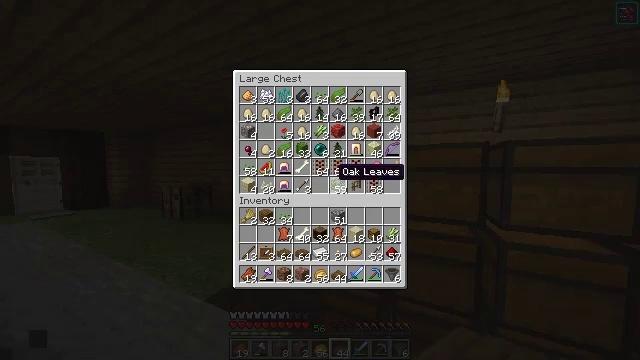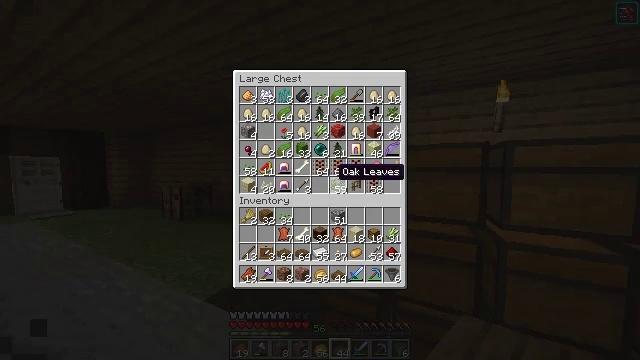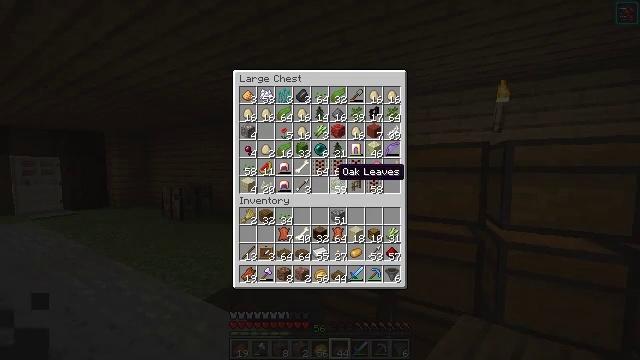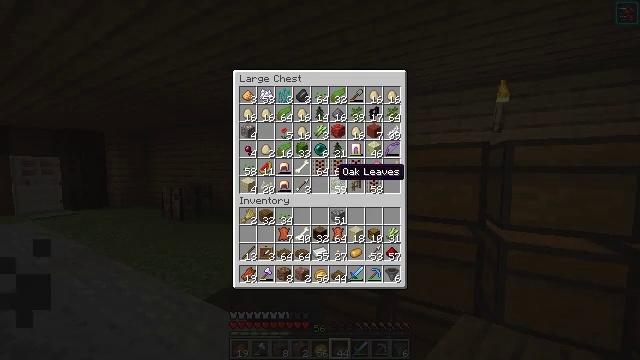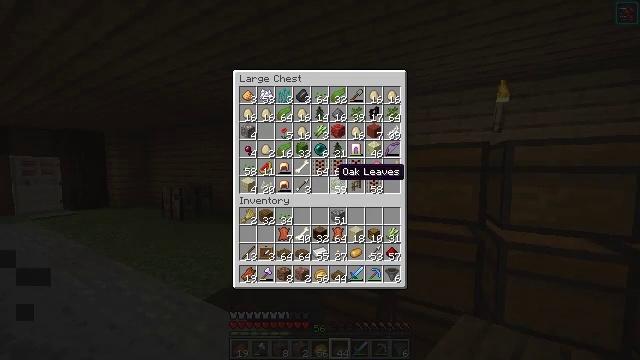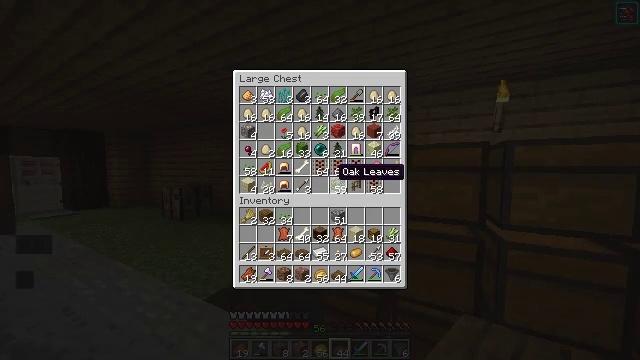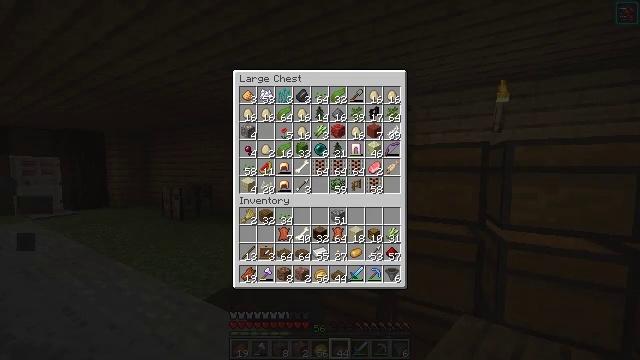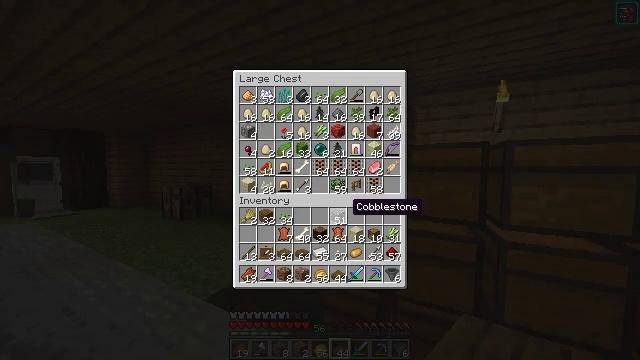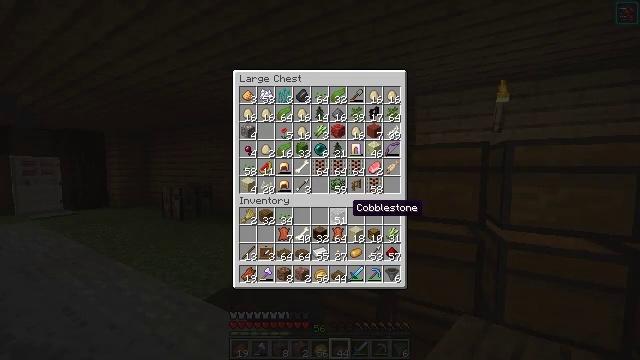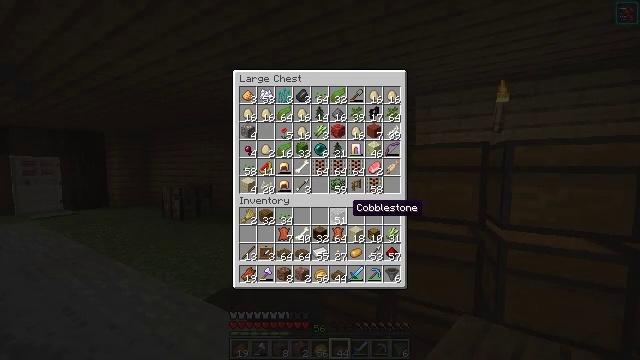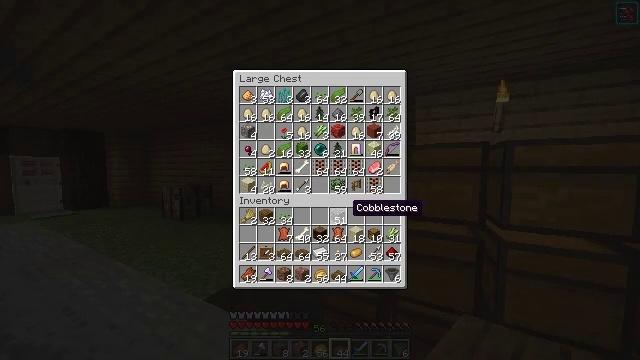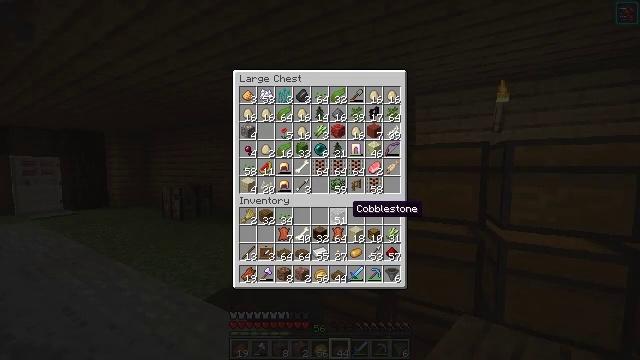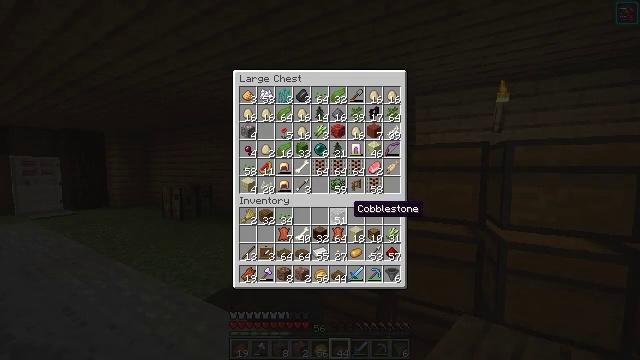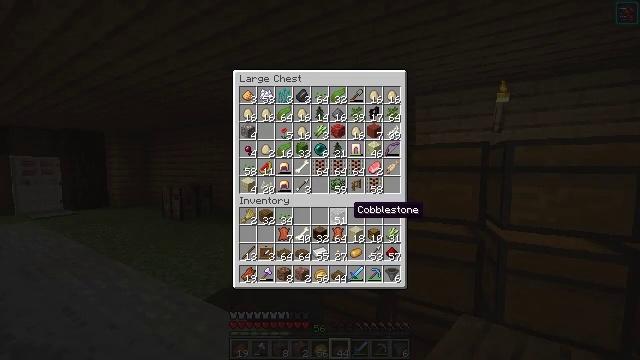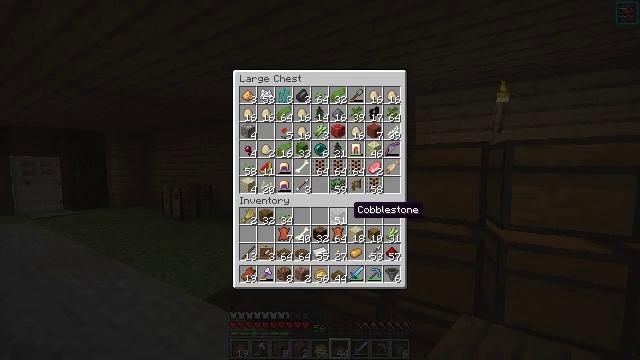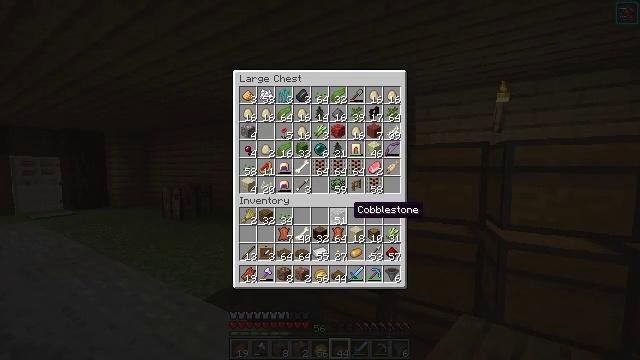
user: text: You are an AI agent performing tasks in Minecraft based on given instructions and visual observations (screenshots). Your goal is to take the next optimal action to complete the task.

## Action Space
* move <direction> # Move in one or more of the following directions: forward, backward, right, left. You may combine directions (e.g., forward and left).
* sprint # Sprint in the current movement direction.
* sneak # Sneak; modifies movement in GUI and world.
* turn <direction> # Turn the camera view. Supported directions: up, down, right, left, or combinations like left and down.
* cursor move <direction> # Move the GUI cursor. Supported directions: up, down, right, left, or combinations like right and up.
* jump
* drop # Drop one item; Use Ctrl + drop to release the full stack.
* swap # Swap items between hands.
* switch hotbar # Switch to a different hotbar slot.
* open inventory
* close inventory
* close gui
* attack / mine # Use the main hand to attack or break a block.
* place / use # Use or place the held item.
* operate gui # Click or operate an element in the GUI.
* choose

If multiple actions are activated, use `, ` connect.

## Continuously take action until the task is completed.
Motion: motion action
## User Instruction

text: Use materials in the crafting table to make an item frame.
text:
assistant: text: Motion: no_op
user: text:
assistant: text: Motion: no_op
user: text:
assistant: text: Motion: no_op
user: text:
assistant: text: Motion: no_op
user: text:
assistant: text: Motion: no_op
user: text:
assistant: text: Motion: cursor move right and down
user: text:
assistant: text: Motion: cursor move down
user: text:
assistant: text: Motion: no_op
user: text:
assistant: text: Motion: no_op
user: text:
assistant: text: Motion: no_op
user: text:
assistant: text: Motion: no_op
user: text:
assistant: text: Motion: no_op
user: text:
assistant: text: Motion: no_op
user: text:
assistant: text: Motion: no_op
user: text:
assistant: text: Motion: no_op
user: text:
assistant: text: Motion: no_op
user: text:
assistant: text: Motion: no_op
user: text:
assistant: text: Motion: no_op
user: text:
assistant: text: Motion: no_op
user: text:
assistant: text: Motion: no_op
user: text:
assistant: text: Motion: no_op
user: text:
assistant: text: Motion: no_op
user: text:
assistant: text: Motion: no_op
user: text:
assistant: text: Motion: no_op
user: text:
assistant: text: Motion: no_op
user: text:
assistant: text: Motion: close gui
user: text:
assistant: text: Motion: turn left and down, open inventory
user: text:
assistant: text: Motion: turn left and down
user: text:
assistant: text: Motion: move forward, turn left and down
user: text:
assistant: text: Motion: move forward